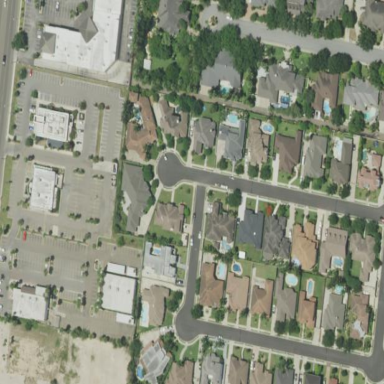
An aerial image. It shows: Single-family residential area.